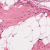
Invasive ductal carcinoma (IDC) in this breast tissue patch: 1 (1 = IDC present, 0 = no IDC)